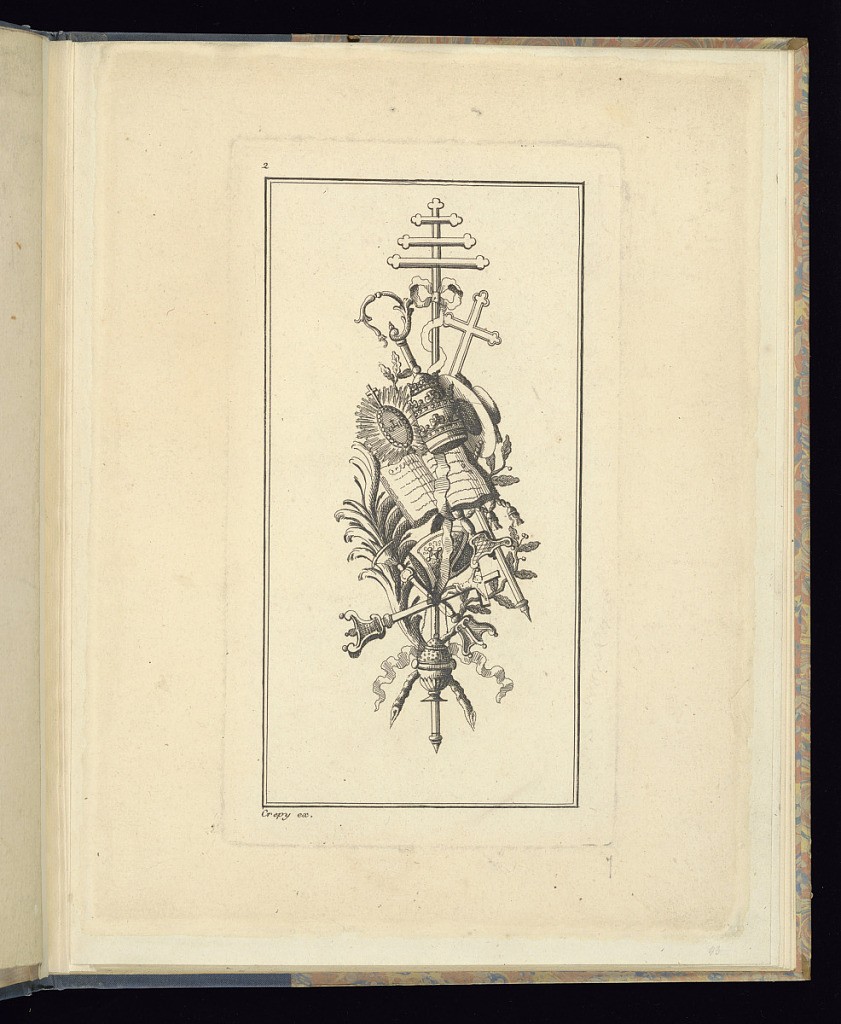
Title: Trophy Design
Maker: P. Moithey, French, active 18th century
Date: mid- 18th–late 18th century
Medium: Etching on laid paper
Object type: Print
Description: A design for an ecclesiastical hanging trophy incorporating religious headgear such as mitres, and a galero (large-brimmed cardinal's hat), a crucifix, crosses, thurible, an open book, a monstrance, and a candlestick, intertwined with palm leaves, foliate branches, and ribbons. Another copy of this print in red ink is bound within the same album (1921-6-363-3). The plate is numbered and signed